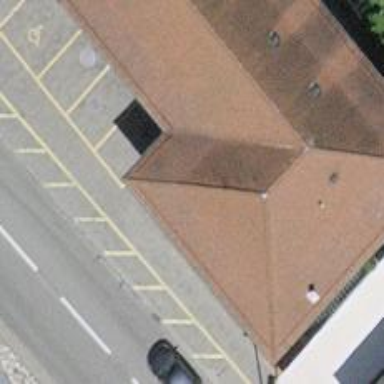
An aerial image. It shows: Post office.